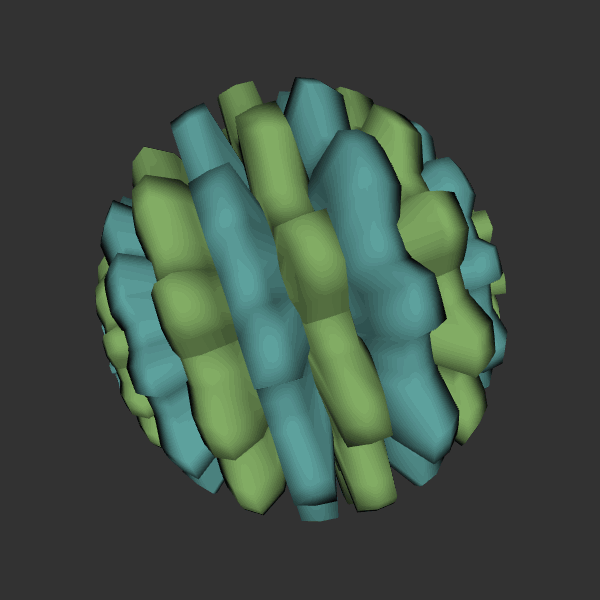
Background: dark